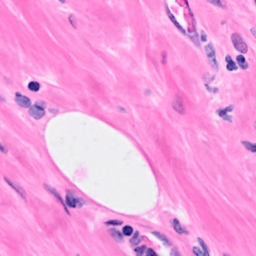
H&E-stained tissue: Breast